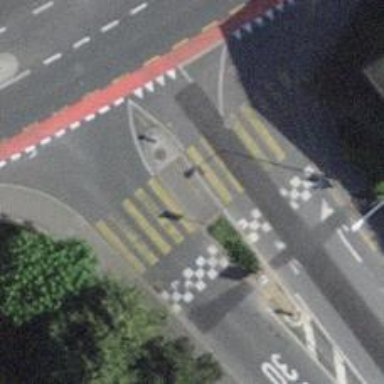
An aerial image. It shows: Footway with zebra crossing.